Aerial crown-view tile of a tropical tree (Barro Colorado Island, Panama), acquired 20250124:
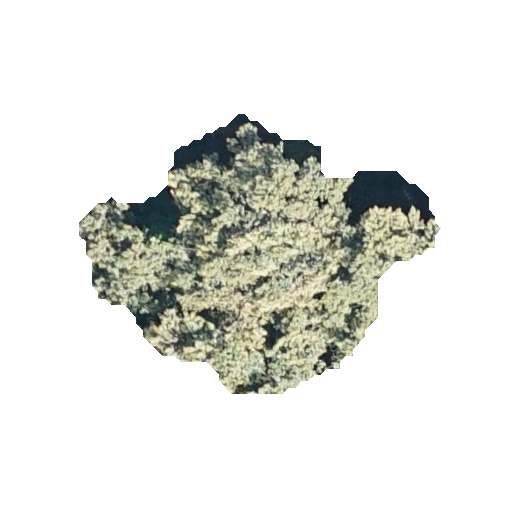
Species: Luehea seemannii
GBIF accepted scientific name: Luehea seemannii
Crown area: 89.835 m²